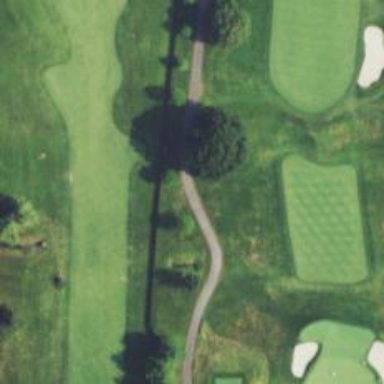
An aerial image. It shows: Path for golf carts.